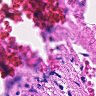
Metastatic tissue present: no